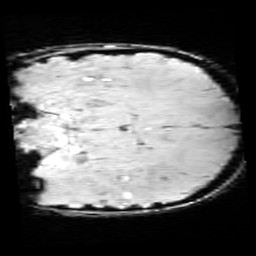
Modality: SWI
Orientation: coronal
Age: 9
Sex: male
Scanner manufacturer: siemens
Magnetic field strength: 3 T
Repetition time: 0.027 s
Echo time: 0.02 s